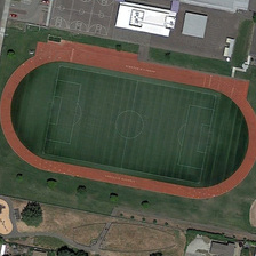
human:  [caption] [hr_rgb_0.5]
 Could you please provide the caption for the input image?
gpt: A few white lines were drawn on the playground.

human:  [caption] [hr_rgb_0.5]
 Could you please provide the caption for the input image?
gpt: I planted several trees on the lawn.

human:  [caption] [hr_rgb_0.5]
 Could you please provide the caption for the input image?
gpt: Drawn a little white line on the playground.

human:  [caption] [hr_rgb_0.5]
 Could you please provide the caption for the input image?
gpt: Several trees were planted on the playground.

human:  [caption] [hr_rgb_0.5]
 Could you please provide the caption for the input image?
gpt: I painted some white lines at the playground.